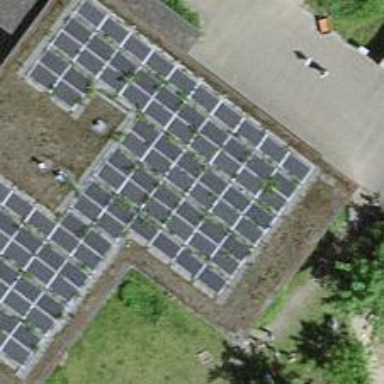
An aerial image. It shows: Solar photovoltaic panel generator.